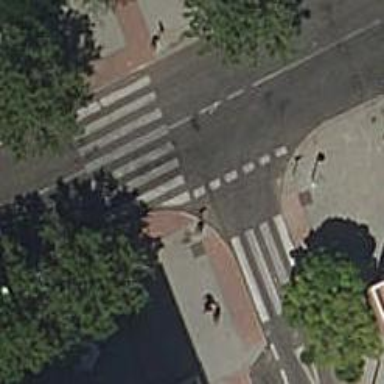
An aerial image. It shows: Zebra crossing on footway.